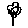
Label: flower